Question: I what to put some stars ('') in a pdf using MPDF, but it doesnt work
This is the code:
'''
<?php
require_once __DIR__ . '/vendor/autoload.php';
$mpdf = new \Mpdf\Mpdf();
$mpdf->allow_charset_conversion=true;
$mpdf->charset_in='UTF-8';
$html ="";
ob_start();
$obj = json_decode($myJSON,true);
foreach($obj as $data)
{
if($data['llave'] == 'Autoritario')
{
for($i=0;$i<$data['stars'];$i++)
{
echo "&#9733;";
}
}
}
$html = ob_get_contents();//get the content
ob_end_clean();//erase the output buffer
$mpdf->WriteHTML($html);
$mpdf->Output();
?>
'''
I tried:
'''
$mpdf->WriteHTML(utf8_encode($html));
'''
and:
'''
{
echo utf8_encode("&#9733";)
'''
but It, doesn't work, it shows me:

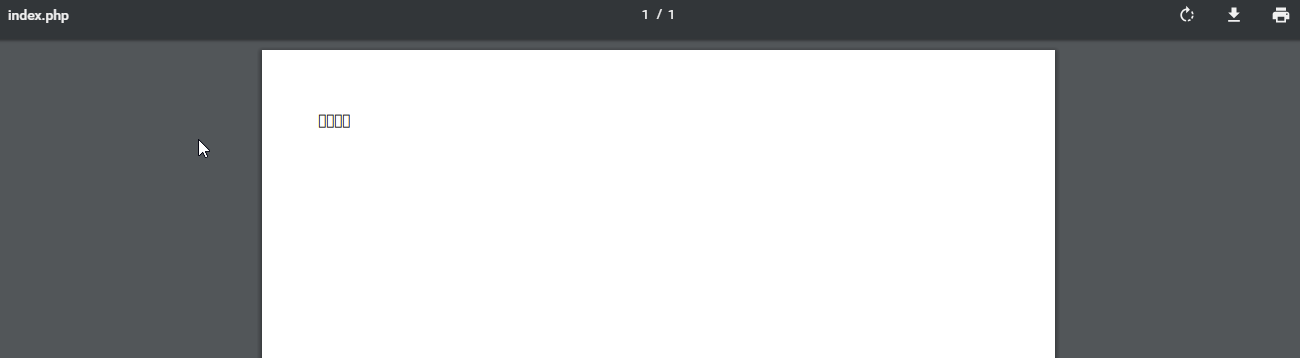
Answer: I have faced the same problem once. The trick is to change the default font with custom font that supports the character you want to print.
To add custom font to MPDF, Download and copy century-gothic.tff to ttfonts folder inside mpdf folder.
Download Link: <URL>
Change the default font in your MPDF configuration.
'''
$mpdf = new \Mpdf\Mpdf([
'mode' => 'utf-8',
'format' => 'A4',
'default_font' => 'mycustomfont',
'margin_left' => 15,
'margin_right' => 10,
'margin_top' => 16,
'margin_bottom' => 10,
'margin_header' => 10,
'margin_footer' => 10
]);
'''
Now, add your custom font to the fontVairables.php
//mpdf/source/config/fontVariables.php
'''
"mycustomfont" => [
'R' => "century-gothic.ttf",
'B' => "century-gothic-Bold.ttf",
],
'''